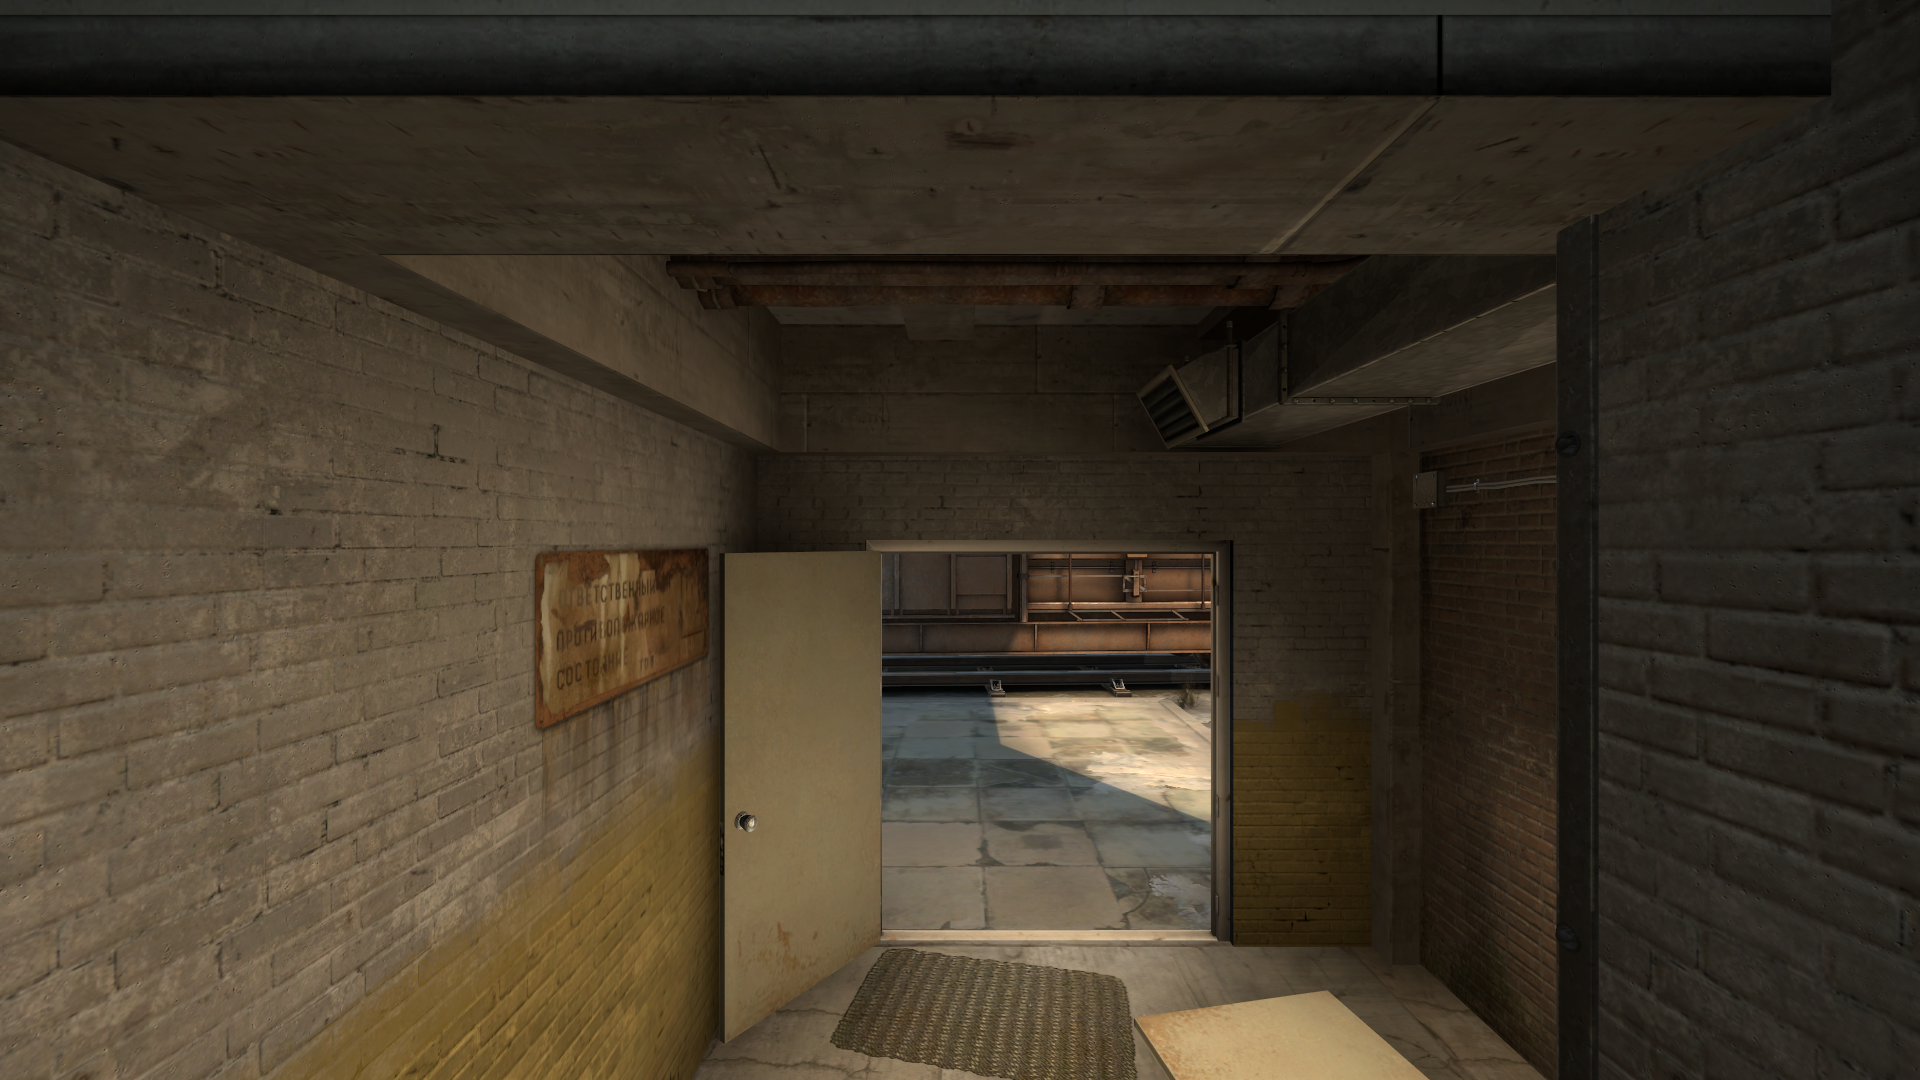
Map: de_train